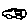
Label: car